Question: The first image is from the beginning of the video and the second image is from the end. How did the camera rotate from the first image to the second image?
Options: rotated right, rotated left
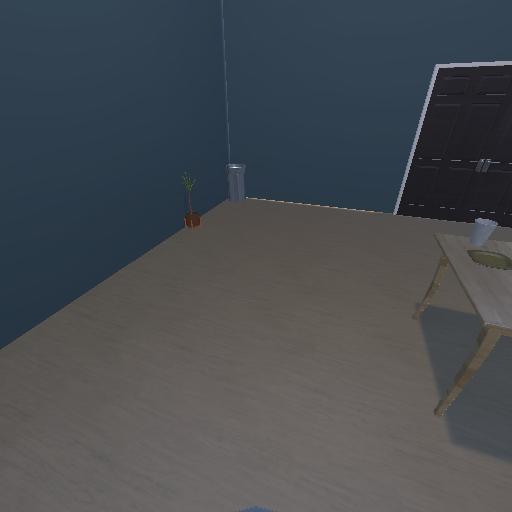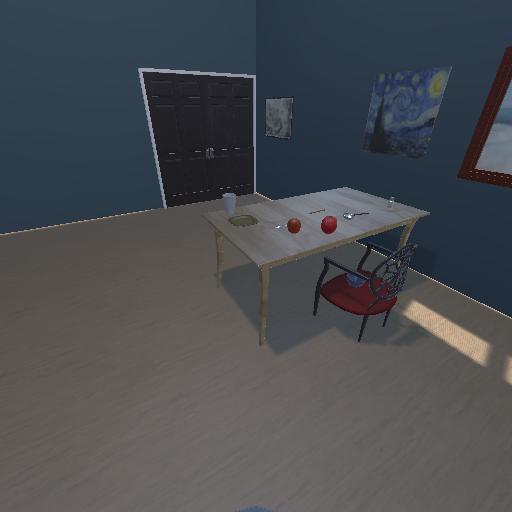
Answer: rotated right